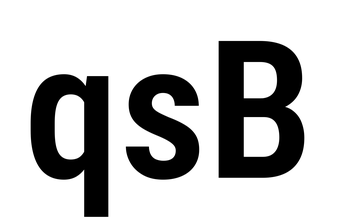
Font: Roboto_Condensed_SemiBold